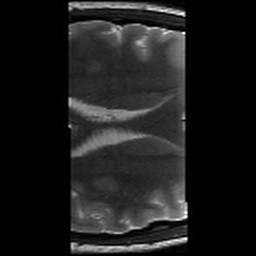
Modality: T2w
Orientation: axial
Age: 25
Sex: female
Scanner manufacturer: siemens
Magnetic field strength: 3 T
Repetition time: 8.02 s
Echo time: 0.08 s